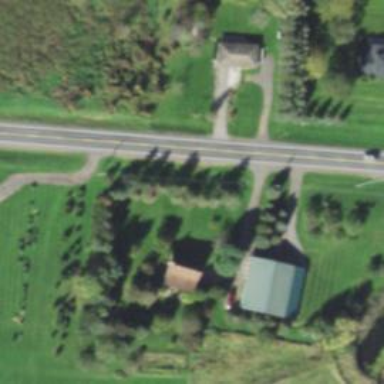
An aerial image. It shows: Driveway.